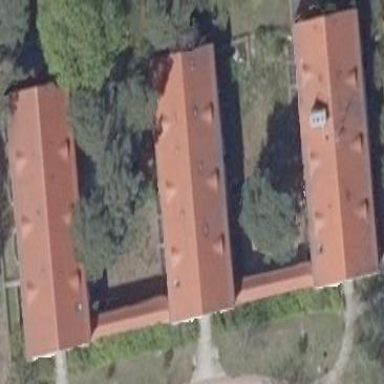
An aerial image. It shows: School building or complex.